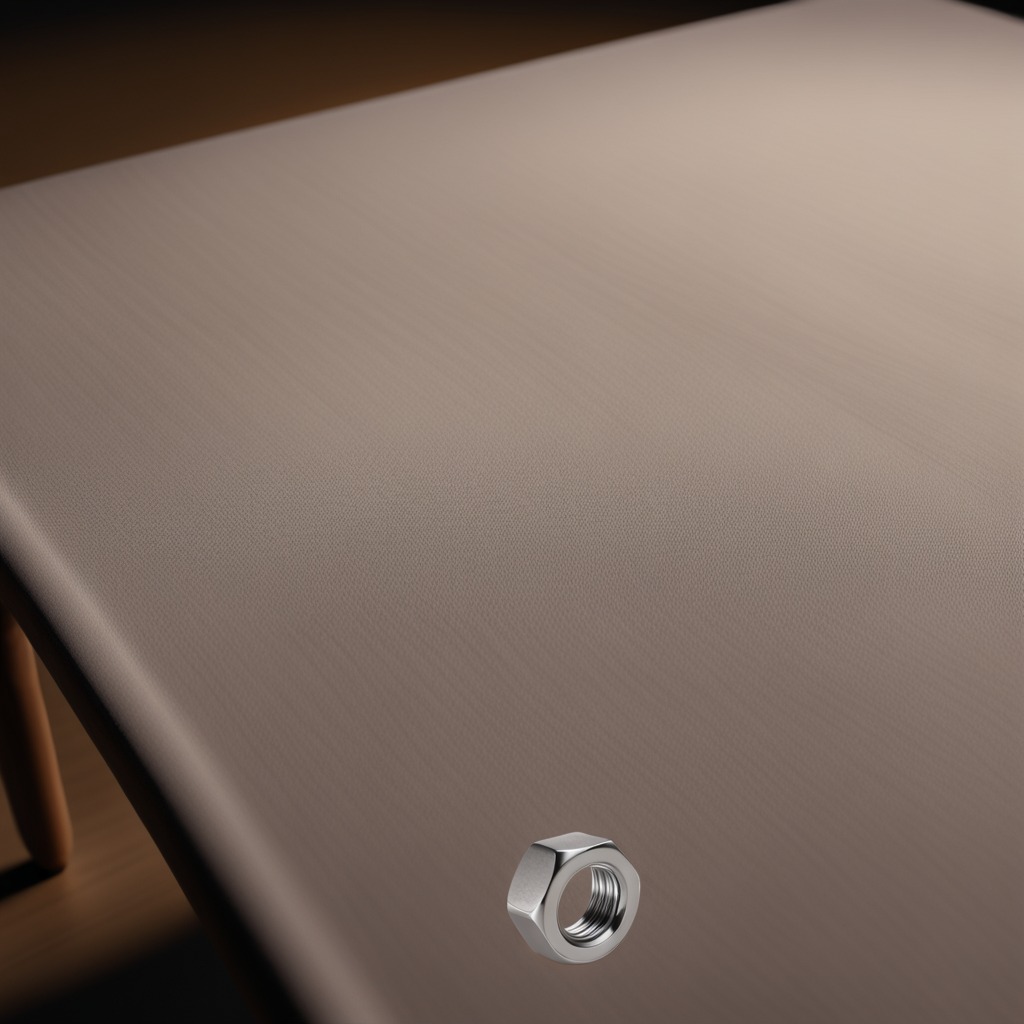
A metal nut is lying on the wooden table.